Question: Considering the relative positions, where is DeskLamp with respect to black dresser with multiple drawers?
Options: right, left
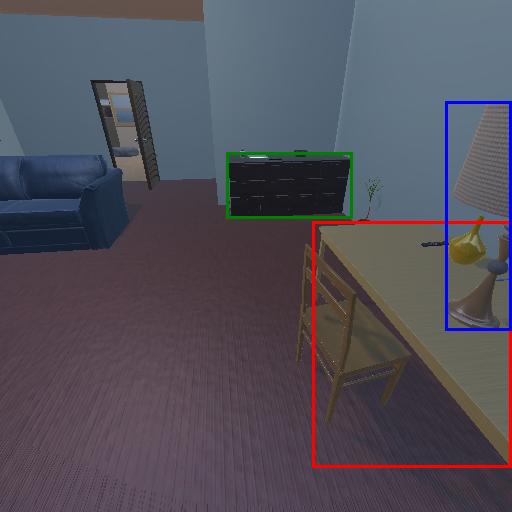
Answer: right